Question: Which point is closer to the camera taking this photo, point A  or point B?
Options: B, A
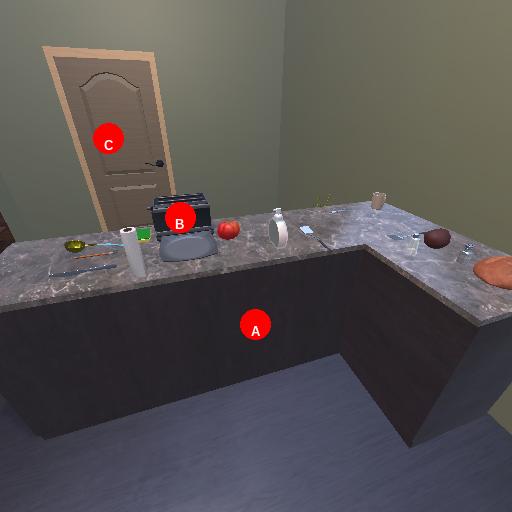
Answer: B